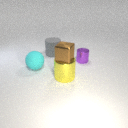
large gray rubber cylinder to the left of small purple metal cylinder